Question: Newbie, so bear with me. I am writing a Sokoban game in Java, I got the game up and going but I am having problems with pack(). I want my frame to resize itself depending on the size of the level, different levels have different sizes. The panel is being painted correctly for the different sizes, so if I just maximize the frame then everything is good, but how do I invoke pack() to automatically resize the frame? I tried to put pack() in my Main method, but I suspect the solution is not so simple (probably the way I have structured my program does not help either). Putting pack() in the Main method produces the image attached, a very small rectangle with basically just the min,max and close buttons.
The recommended solution that I would like to implement is as follows:
write your Sokoban constructor so that it takes the surrounding JFrame as a reference parameter that your object then remembers in a field. Then after you change the preferred size of your Sokoban component, call the method pack for this stored surrounding JFrame.
I have attached the code for my constructor and Main method.
'''
public class Sokoban extends JPanel {
LevelReader lReader = new LevelReader();
private static final int SQUARESIZE = 50; // square size in pixels
int currentLevel = 0;
int height = 0;
int width = 0;
int x = 0;
int y = 0;
Contents [][] mapArray;
public Sokoban(String fileName) {
lReader.readLevels(fileName);
initLevel(currentLevel);
KeyListener listener = new MyKeyListener();
addKeyListener(listener);
this.setPreferredSize(new Dimension(500,500));
setFocusable(true);
}
public static void main(String[] args) {
JFrame frame = new JFrame("Sokoban");
Sokoban sokoban = new Sokoban("m1.txt");
frame.add(sokoban);
frame.setVisible(true);
frame.pack();
frame.setDefaultCloseOperation(JFrame.EXIT_ON_CLOSE);
}
'''
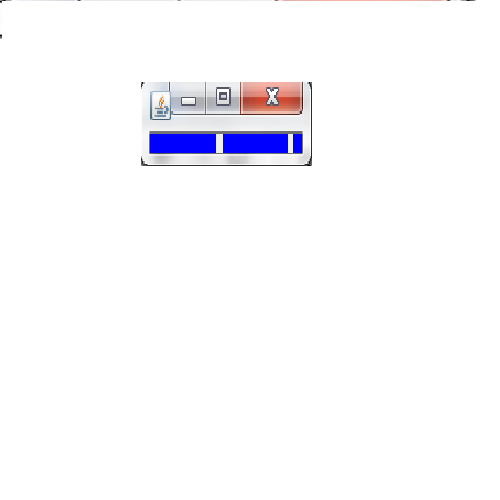
Answer: > write your Sokoban constructor so that it takes the surrounding JFrame as a reference parameter that your object then remembers in a field. Then after you change the preferred size of your Sokoban component, call the method pack for this stored surrounding JFrame
## Answer was updated to use key binding as suggested by @mKorbel (thanks for tip, code looks cleaner now)
What your fried was trying to tell is to create something like this (I removed your code that wasn't necessary in this example)
'''
class Sokoban extends JPanel {
private JFrame frame;
private class MyAction extends AbstractAction {
private Dimension dimension;
public MyAction(Dimension dimension) {
this.dimension = dimension;
}
@Override
public void actionPerformed(ActionEvent e) {
//we will pack only when dimensions will need to change
if (!getPreferredSize().equals(dimension)) {
setPreferredSize(dimension);
frame.pack();
}
}
}
public Sokoban(String fileName, JFrame tframe) {
this.frame = tframe;
setFocusable(true);
setPreferredSize(new Dimension(100, 100));
setBackground(Color.red);
add(new JLabel("press A, S, D"));
getInputMap().put(KeyStroke.getKeyStroke('a'), "typed a");
getInputMap().put(KeyStroke.getKeyStroke('s'), "typed s");
getInputMap().put(KeyStroke.getKeyStroke('d'), "typed d");
getActionMap().put("typed a", new MyAction(new Dimension(100, 100)));
getActionMap().put("typed s", new MyAction(new Dimension(200, 100)));
getActionMap().put("typed d", new MyAction(new Dimension(100, 200)));
}
public static void main(String[] args) {
JFrame frame = new JFrame("Sokoban");
Sokoban sokoban = new Sokoban("m1.txt", frame);
frame.setContentPane(sokoban);
frame.setDefaultCloseOperation(JFrame.EXIT_ON_CLOSE);
frame.pack();
frame.setVisible(true);
}
}
'''
In constructor 'public Sokoban(String fileName, JFrame tframe)' you need to pass reference to frame that will contain your Sokoban panel. You will need to store object from that reference somewhere in your class, like in class field 'private JFrame frame;'.
Now thanks to that reference whenever you change size of your panel you can use it to change size of frame containing that panel by invoking 'frame.pack()' and make it to adapt to new size.